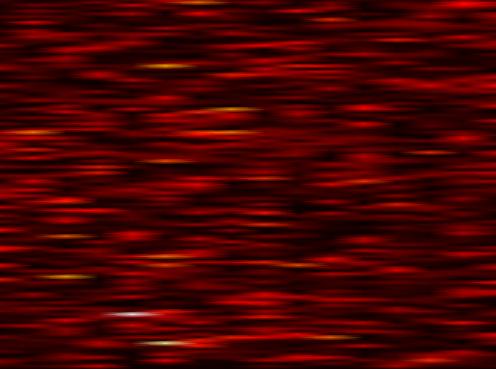
Label: FOFDM